Question:
I use CALayer to make a tab bar.
But sometimes, drawing is not clear as you can see 'index.pgiu'. If I see this on retina display, it is more worse than usual screen. (See difference between 'index.pgiu' and 'Flow' label )
How can I fix it? Even I cannot find keyword for google.
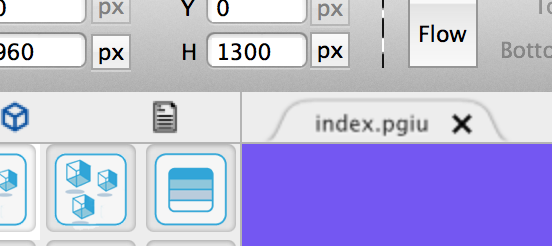
Answer: Answer.
'''
[[NSScreen mainScreen] backingScaleFactor]
'''